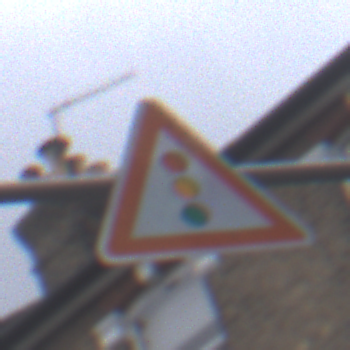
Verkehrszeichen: Lichtzeichenanlage
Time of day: MorningAfternoon
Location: Outdoor (Urban)
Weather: Overcast
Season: NotSpecified
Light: Natural